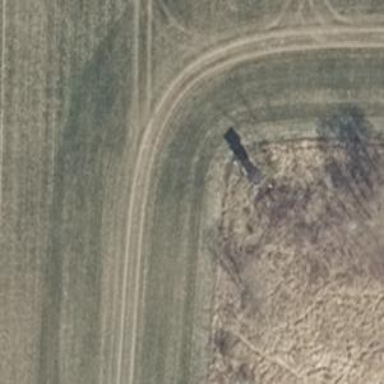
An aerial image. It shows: Hunting stand.